Field crop: maize
Growth stage: 2
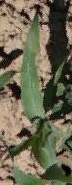
Species: maize